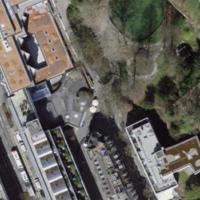
EUNIS habitat code: 55
Species observed at this site:
Corvus corone
Podiceps cristatus
Cepaea nemoralis
Fulica atra
Fagus sylvatica
Apis mellifera
Sylvia atricapilla
Muscicapa striata
Chroicocephalus ridibundus
Phylloscopus collybita
Larus michahellis
Cygnus olor
Asplenium scolopendrium
Erithacus rubecula
Sitta europaea
Columba livia
Periparus ater
Anas acuta
Cyanistes caeruleus
Anas platyrhynchos
Corvus frugilegus
Aythya fuligula
Fringilla coelebs
Passer domesticus
Clematis vitalba
Coloeus monedula
Carduelis carduelis
Columba palumbus
Turdus merula
Filipendula ulmaria
Parus major
Milvus milvus